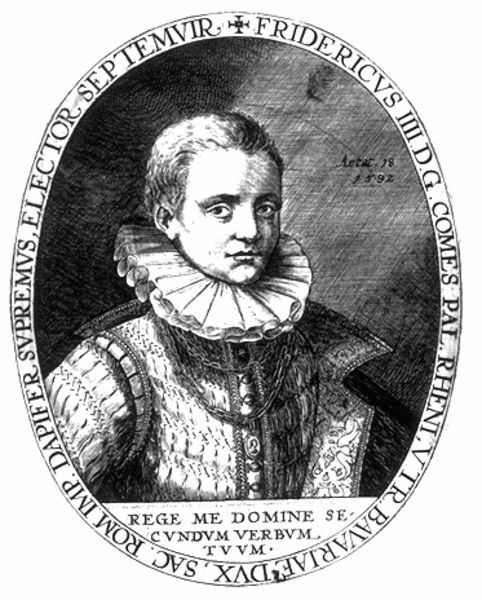
Titel: Bildnis des Kurfürst Friedrich IV. von der Pfalz
Künstler: Crispyn de Passe
Institution: (Seriendruck)
Schlagwörter: mann, schatten, weiß, haar, hintergrund, mund, nase, ohr, schwarz, stirn, zeichnung, blick, jung, augen, barock, gesicht, kleidung, kragen, präsentation, rahmen, bildnis, halskrause, mühlsteinkragen, portrait, porträt, signatur, gewand, haare, mantel, pose, adel, kind, kinn, lippen, renaissance, kreis, oval, deutschland, schrift, kette, friedrich, könig, inschrift, brauen, dekor, junge, knöpfe, knabe, unterschrift, medaillon, bub, druck, schwarz-weiß, schraffur, radierung, stich, text, uniform, ketten, medallie, herrscher, krause, ritter, fürst, rüstung, rom, visite, karte, harnisch, junger mann, anhänger, portät, repräsentation, kupferstich, latein, lateinisch, regent, umschrift, protrait, schriftband, baron, domine, friedrich iii, selbstbewusstsein, fridericus, friedrich iii., friedericus, sptember, 1592, frederik, friederich, feldher, ernst und müde